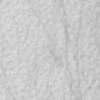
Label: not_dusty